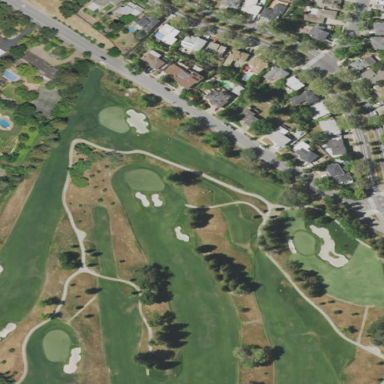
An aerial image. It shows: Golf rough area.